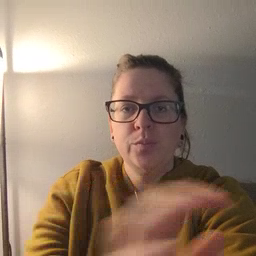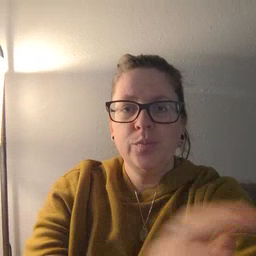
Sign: snow